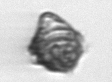
Label: Kryptoperidinium_triquetrum